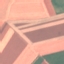
Land use / land cover class: AnnualCrop